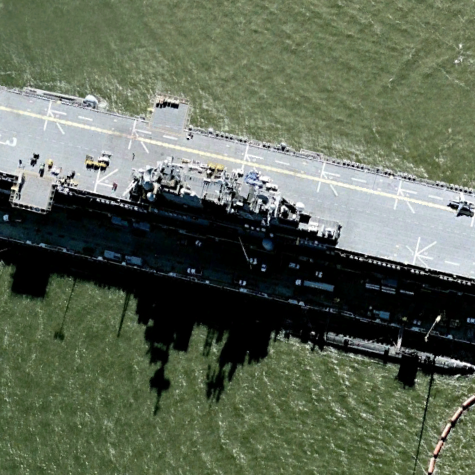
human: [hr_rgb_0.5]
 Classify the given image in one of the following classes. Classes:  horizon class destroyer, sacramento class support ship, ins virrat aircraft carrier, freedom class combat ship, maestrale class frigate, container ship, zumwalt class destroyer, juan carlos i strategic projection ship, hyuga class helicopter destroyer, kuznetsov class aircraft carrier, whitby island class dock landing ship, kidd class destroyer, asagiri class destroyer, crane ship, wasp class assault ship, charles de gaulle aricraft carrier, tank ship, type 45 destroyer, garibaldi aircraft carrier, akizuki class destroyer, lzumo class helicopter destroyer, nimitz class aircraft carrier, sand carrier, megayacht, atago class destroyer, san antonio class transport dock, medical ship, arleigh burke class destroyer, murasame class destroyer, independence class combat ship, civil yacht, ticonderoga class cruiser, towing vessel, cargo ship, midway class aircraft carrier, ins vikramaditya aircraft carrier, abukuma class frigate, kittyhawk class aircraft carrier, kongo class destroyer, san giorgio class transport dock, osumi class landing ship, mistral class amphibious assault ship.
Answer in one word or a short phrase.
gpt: Wasp class assault ship